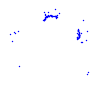
Particle: proton